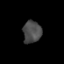
Tissue: prostate
Cell type: Myeloid cells
Senescence score: 0.3575
Nuclear area (px): 398
Mean DAPI intensity: 74.992